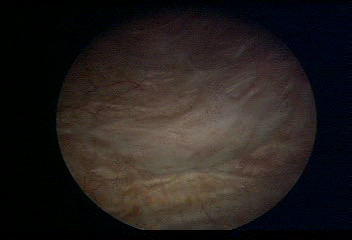
Modality: WLC
Class: Normal mucosa
Bladder cancer association: No